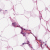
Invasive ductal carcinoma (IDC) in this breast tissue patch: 0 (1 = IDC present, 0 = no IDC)